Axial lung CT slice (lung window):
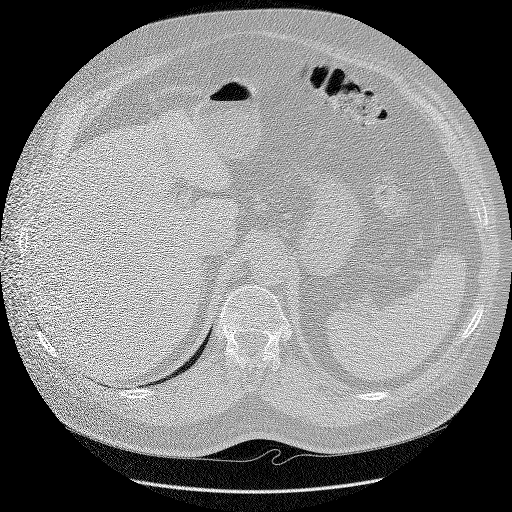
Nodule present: no